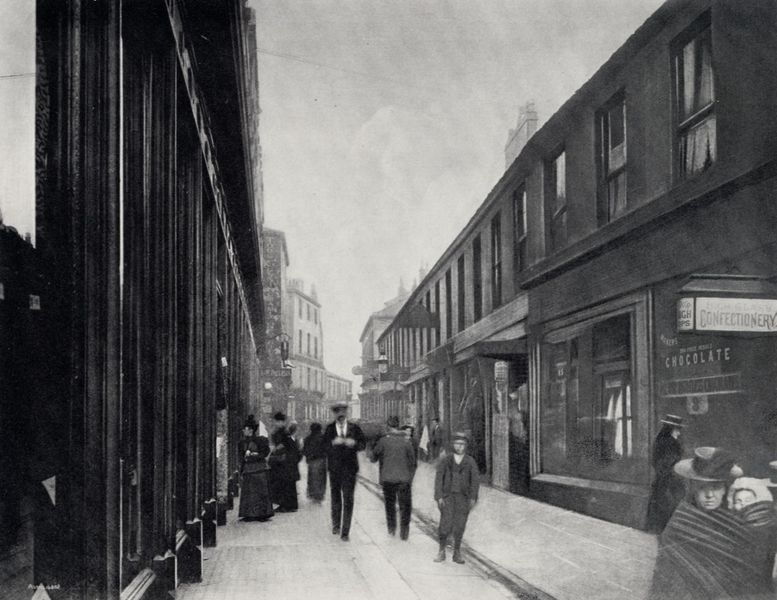
Titel: Nelson Street, im Stadtzentrum
Künstler: Thomas Annan
Institution: unbekannt
Schlagwörter: himmel, schatten, weiß, wolken, frauen, menschen, stadt, fenster, frankreich, frau, fussgänger, glas, grau, hintergrund, hut, kleider, licht, männer, paris, schaufenster, schwarz, strasse, leute, anzug, jacke, mütze, stehen, stein, tragen, schauen, häuser, gehen, kind, mutter, schornstein, ansicht, fassaden, geschäft, passage, passanten, perspektive, pflaster, strassenansicht, türen, schuhe, schornsteine, nebel, baby, amerika, geschäfte, läden, werbung, gardinen, krawatte, hutbänder, reflexe, lichtreflexe, fluchtlinien, foto, fotografie, grossstadt, photographie, strümpfe, eisen, berlin, bürgersteig, zentralperspektive, asphalt, bürger, reklame, mutter und kind, anschauen, flanieren, fussweg, städter, kleinkind, photo, mauern, geschosse, kniebundhose, spaziergänger, vordach, stockwerke, zigel, häuserzeile, hochhaus, knickerbocker, fussgängerzone, soiegelung, frau mit kind, chocolate, digital bearbeitet, einkaufsstrasse, geschäftsstraße, ladenpassage, pastellisiert, tragegurt, werbeschild, ziegelwände